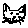
Label: cat